Field crop: tomato
Growth stage: 1
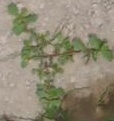
Species: portulaca